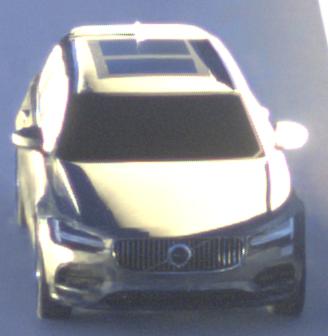
Make: Volvo
Model: V90
Detailed model: -
Model produced from: 2016
Model produced until: 2020
Doors: 5
Color: gray
Road condition: dry road
Daytime: sunrise or sunset
Contrast: high contrast